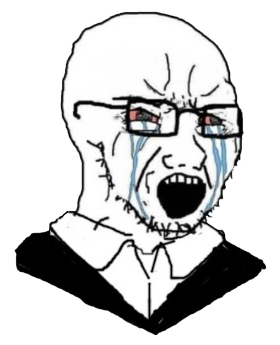
Label: 5_Soyjak